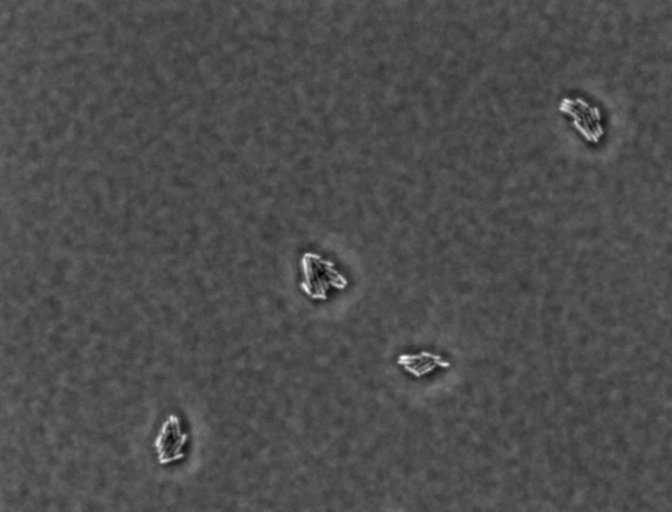
Salmonella enterica Enteritidis